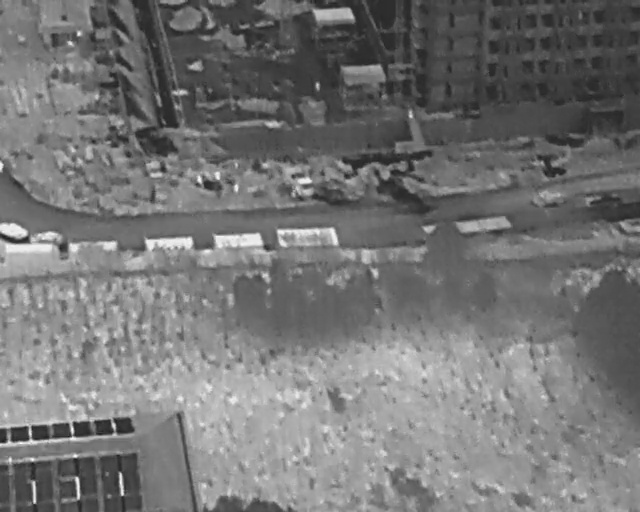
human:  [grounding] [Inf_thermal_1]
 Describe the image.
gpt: In the satellite image, there is  <ref>1 medium person </ref> <box>[[29, 34, 32, 35, 156]]</box> located at center,  <ref>2 small person </ref> <box>[[48, 16, 50, 17, 2], [63, 21, 65, 22, 2]]</box> located at top,  <ref>1 small person </ref> <box>[[32, 33, 35, 34, 2]]</box> located at center.